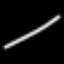
Label: line